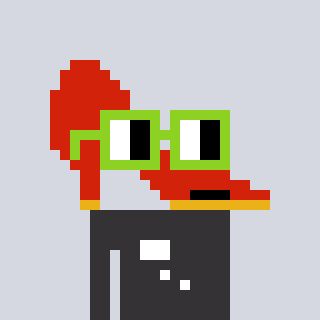
a pixel art character with square light green glasses, a highheel-shaped head and a grayscale-colored body on a cool background